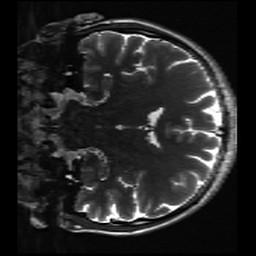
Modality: inplaneT2
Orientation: coronal